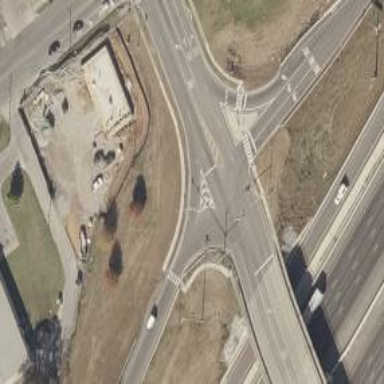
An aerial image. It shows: Marked road crossing.